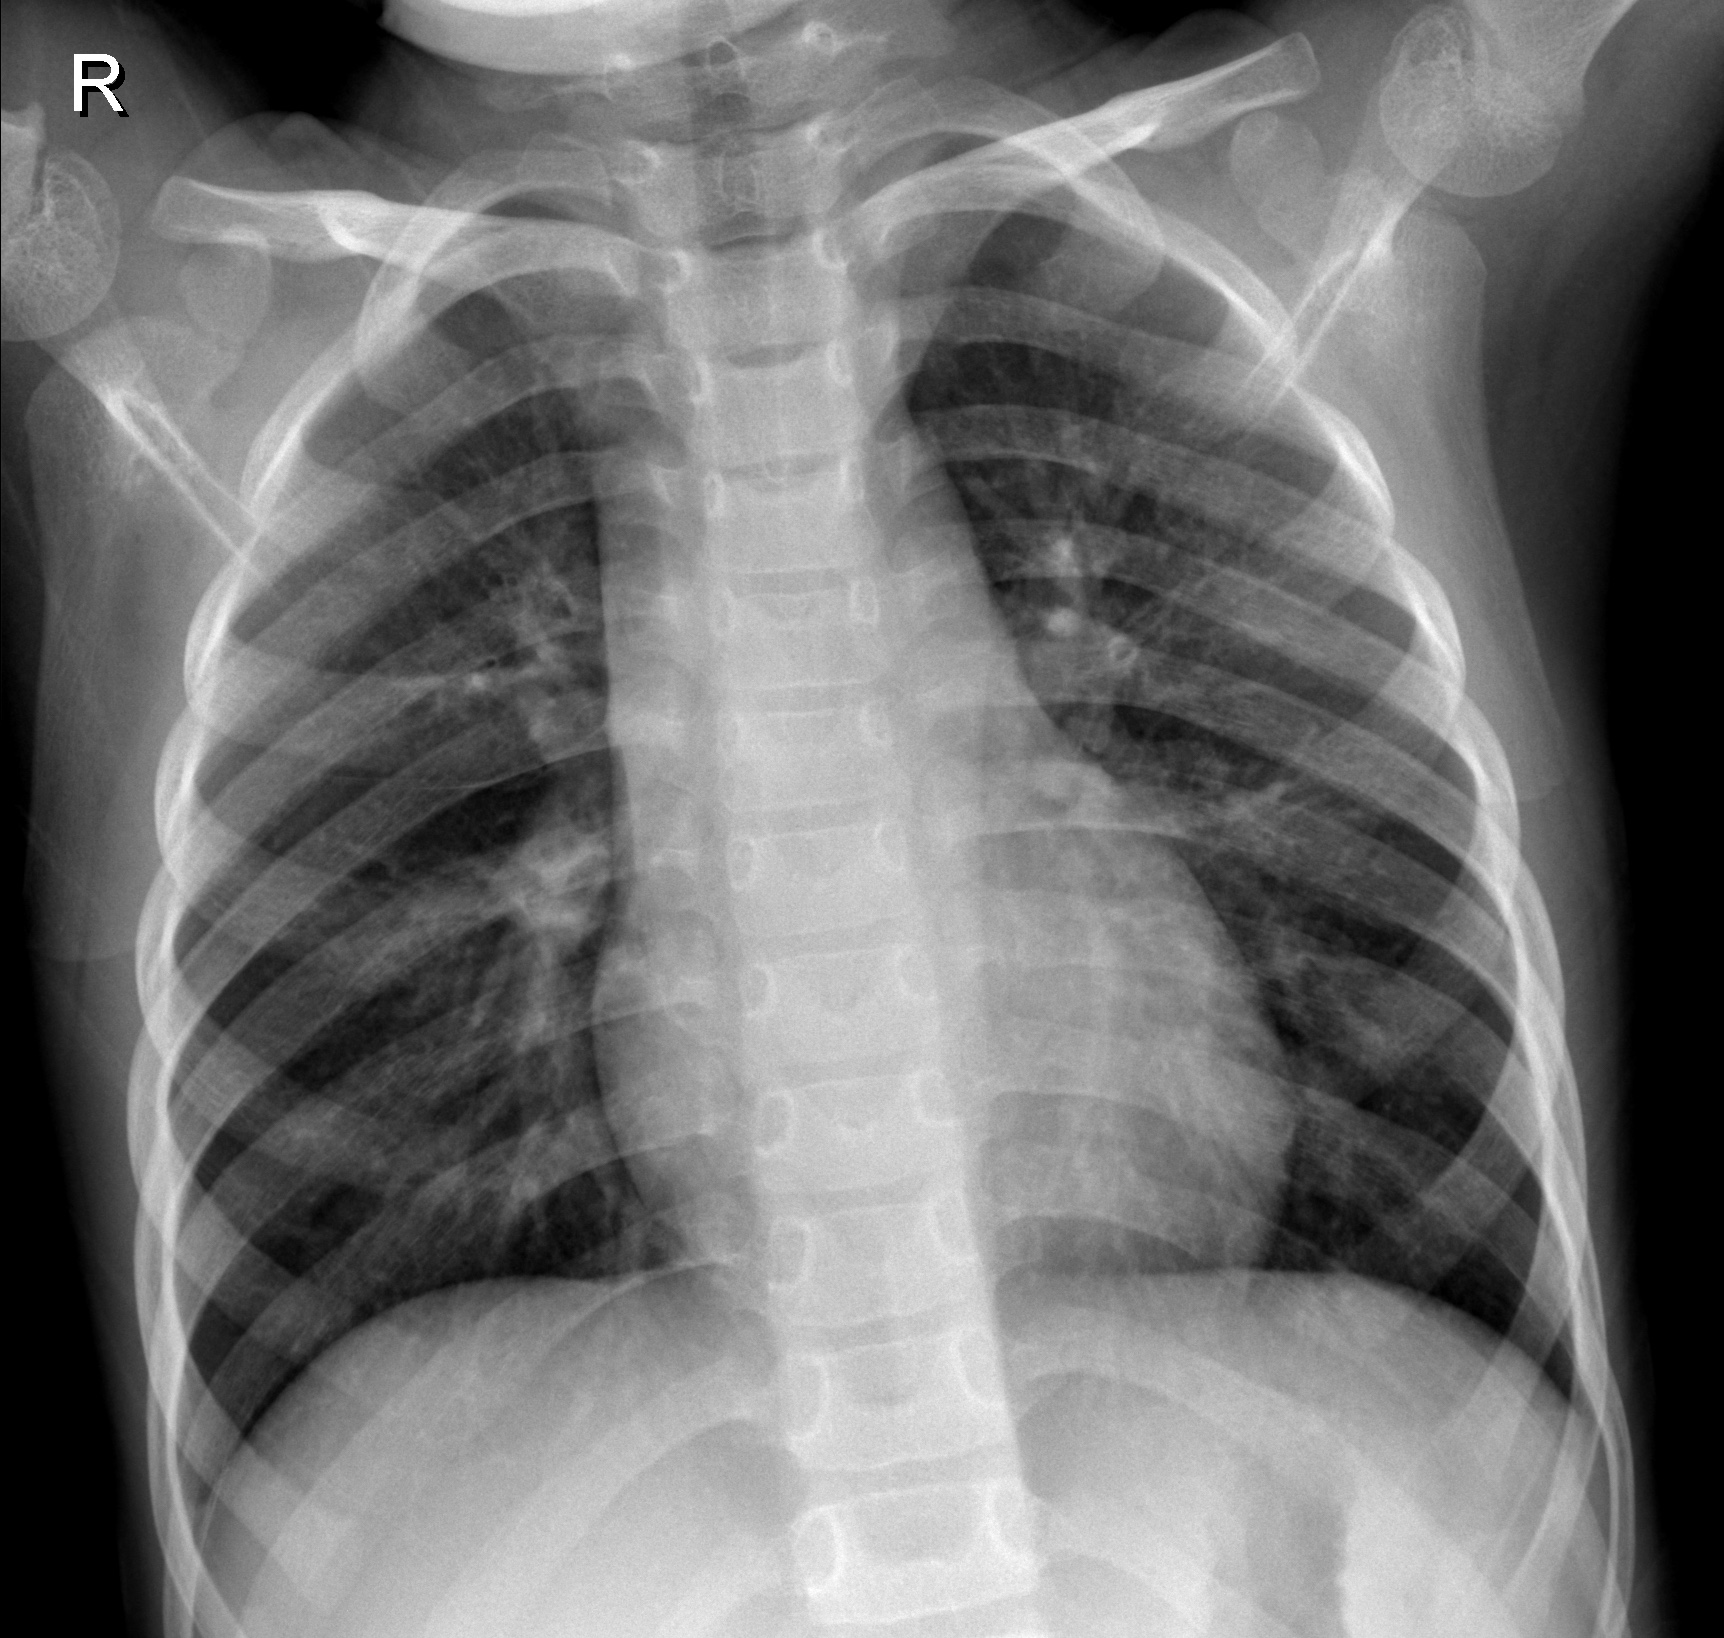
Diagnosis: NORMAL